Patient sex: M
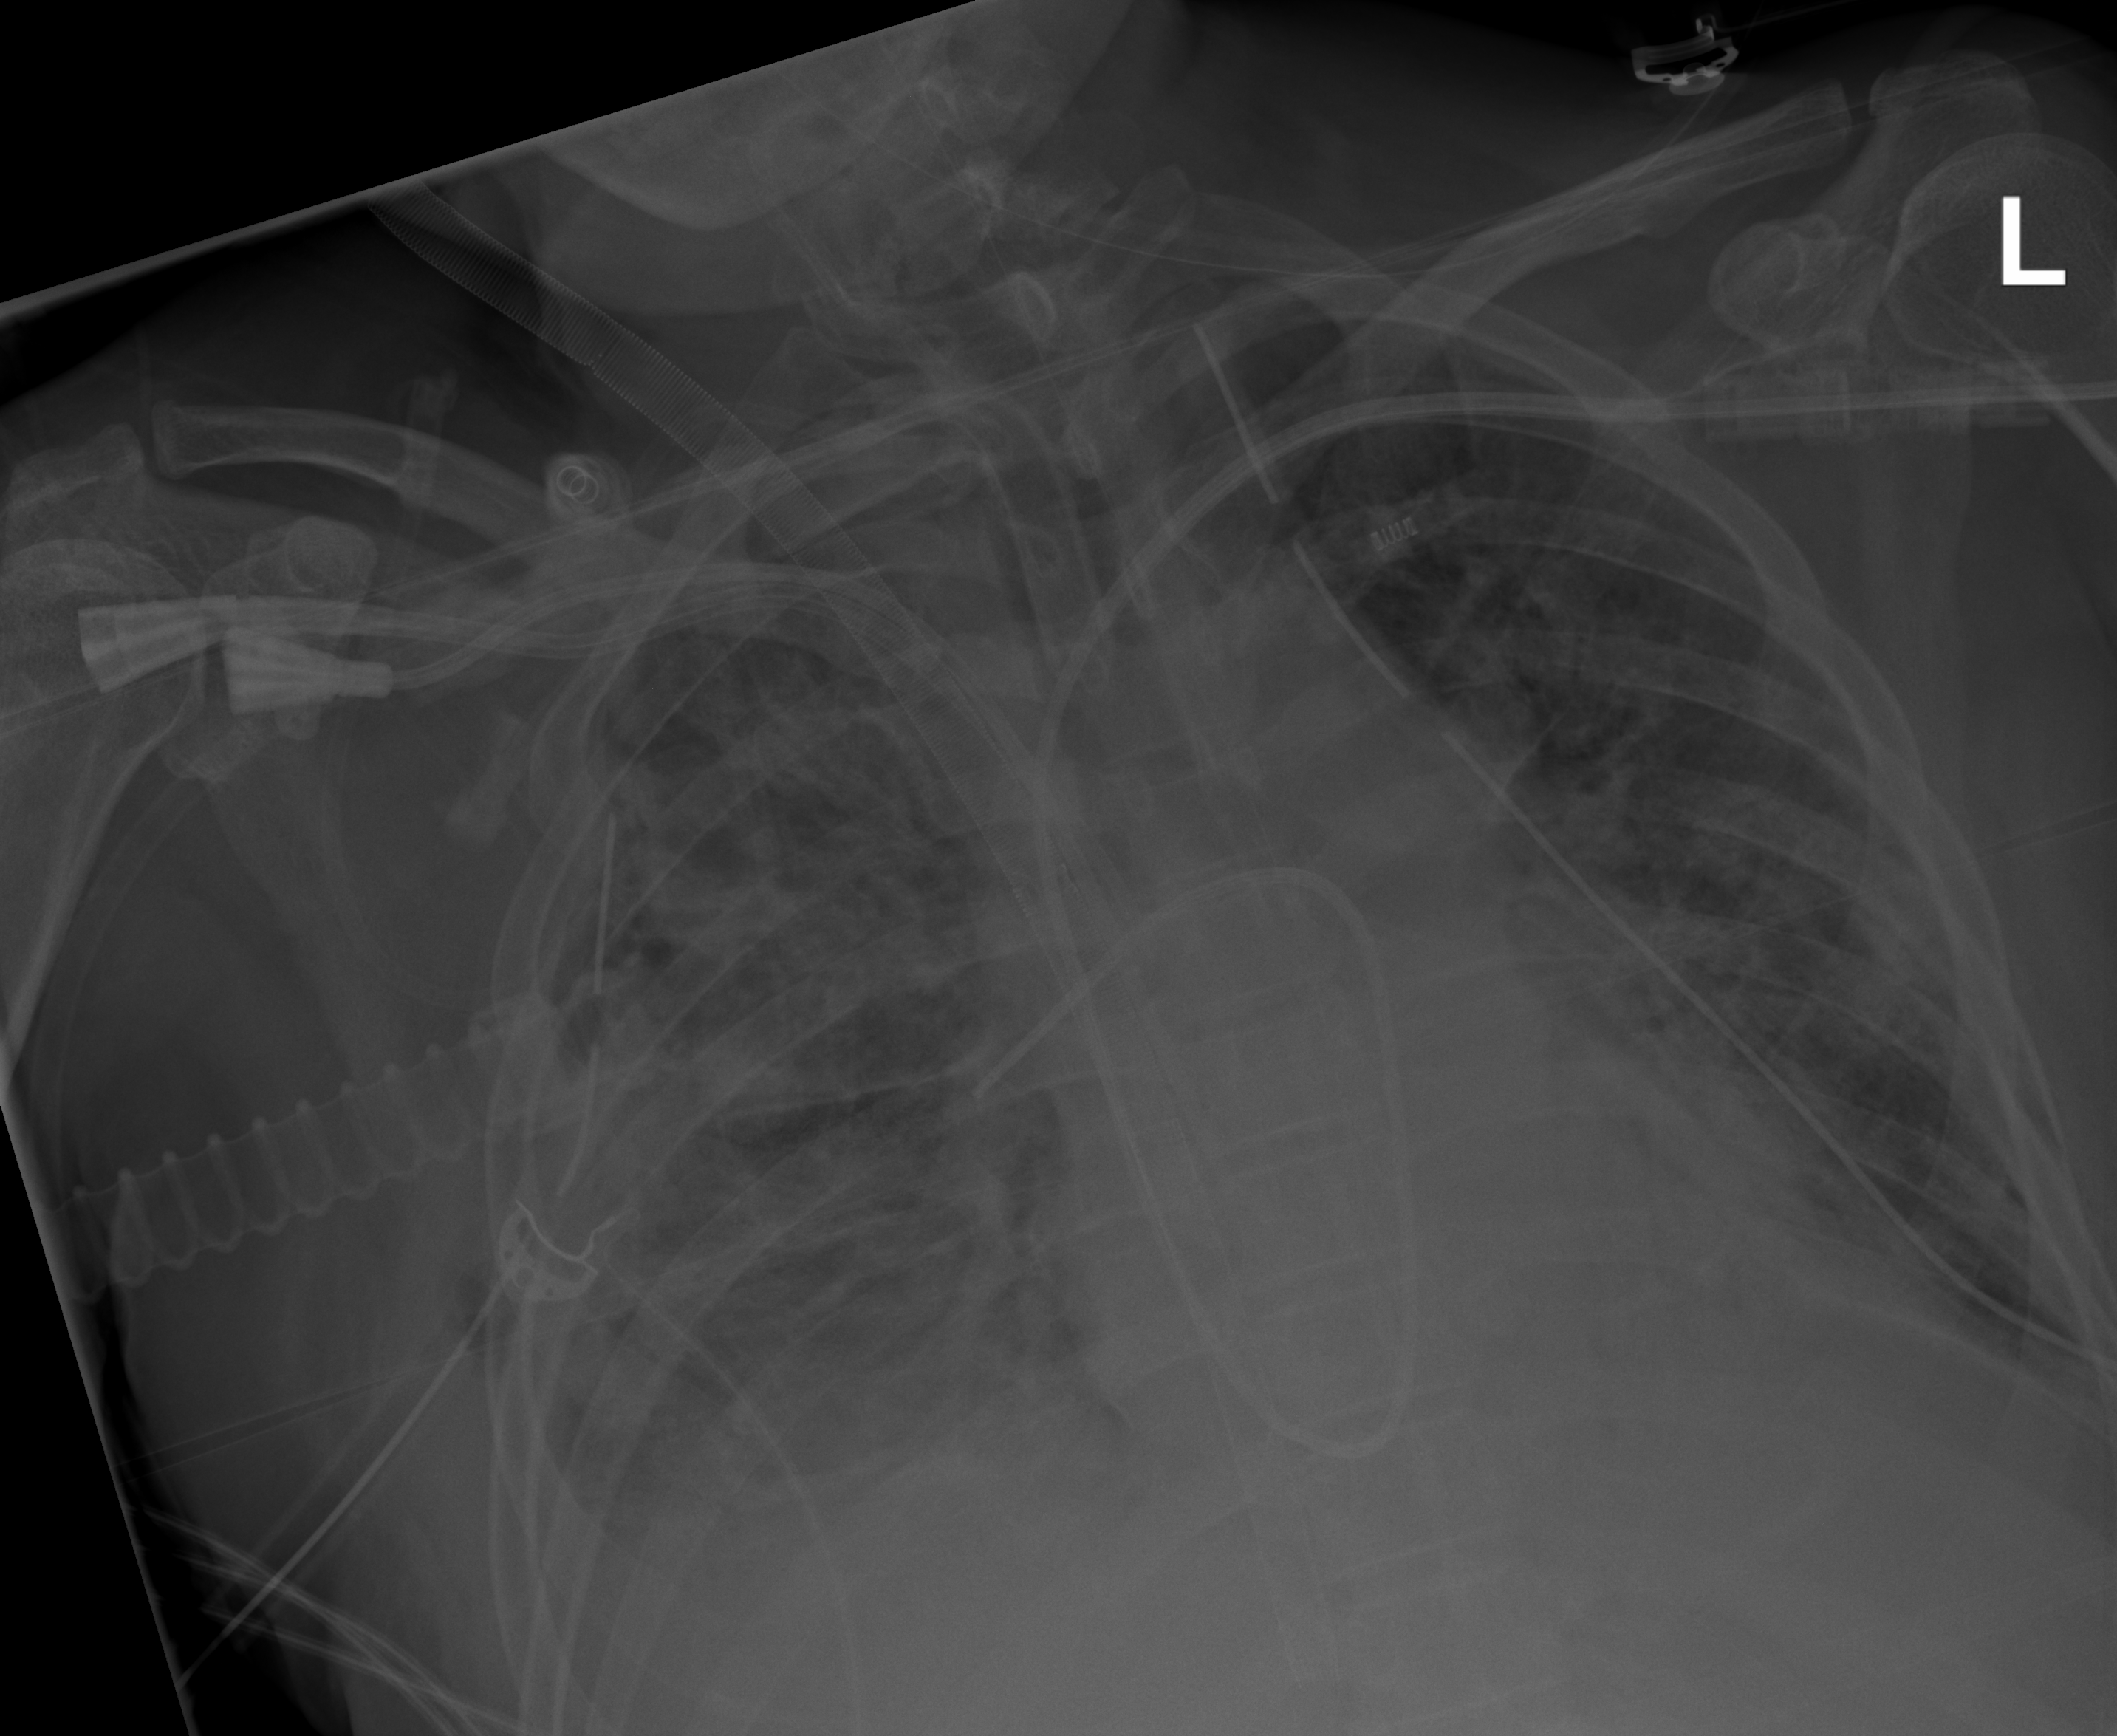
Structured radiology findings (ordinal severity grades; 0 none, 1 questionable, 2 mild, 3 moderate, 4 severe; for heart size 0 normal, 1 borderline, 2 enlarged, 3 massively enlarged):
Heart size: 0
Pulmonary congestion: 2
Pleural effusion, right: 2
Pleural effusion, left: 0
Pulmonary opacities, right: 3
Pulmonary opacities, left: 3
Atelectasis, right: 3
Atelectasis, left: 3